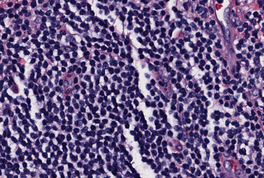
Tumor epithelial tissue: no
Tumor-associated stroma tissue: yes
Normal tissue: no